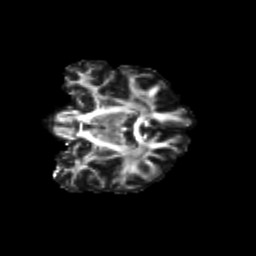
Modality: FA
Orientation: coronal
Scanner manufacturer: siemens
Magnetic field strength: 3 T
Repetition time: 9.2 s
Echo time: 0.084 s